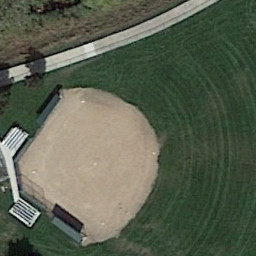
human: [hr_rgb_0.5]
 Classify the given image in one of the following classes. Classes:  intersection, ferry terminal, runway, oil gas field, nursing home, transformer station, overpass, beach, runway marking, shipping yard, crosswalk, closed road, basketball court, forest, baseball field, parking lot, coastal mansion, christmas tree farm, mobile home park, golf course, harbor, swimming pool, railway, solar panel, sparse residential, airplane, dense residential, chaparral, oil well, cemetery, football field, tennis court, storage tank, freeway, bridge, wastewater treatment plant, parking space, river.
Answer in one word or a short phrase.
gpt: baseball field